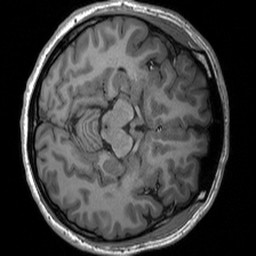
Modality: T1w
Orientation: axial
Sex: female
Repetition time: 1.95 s
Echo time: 0.026 s